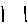
Label: line